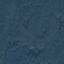
Land use / land cover: Forest